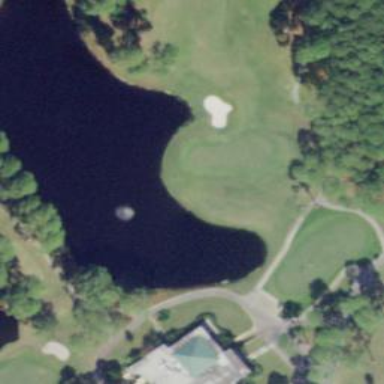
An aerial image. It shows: Golf hole.